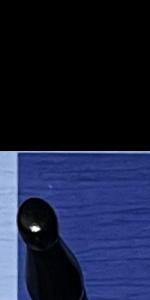
Label: Empty